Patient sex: F
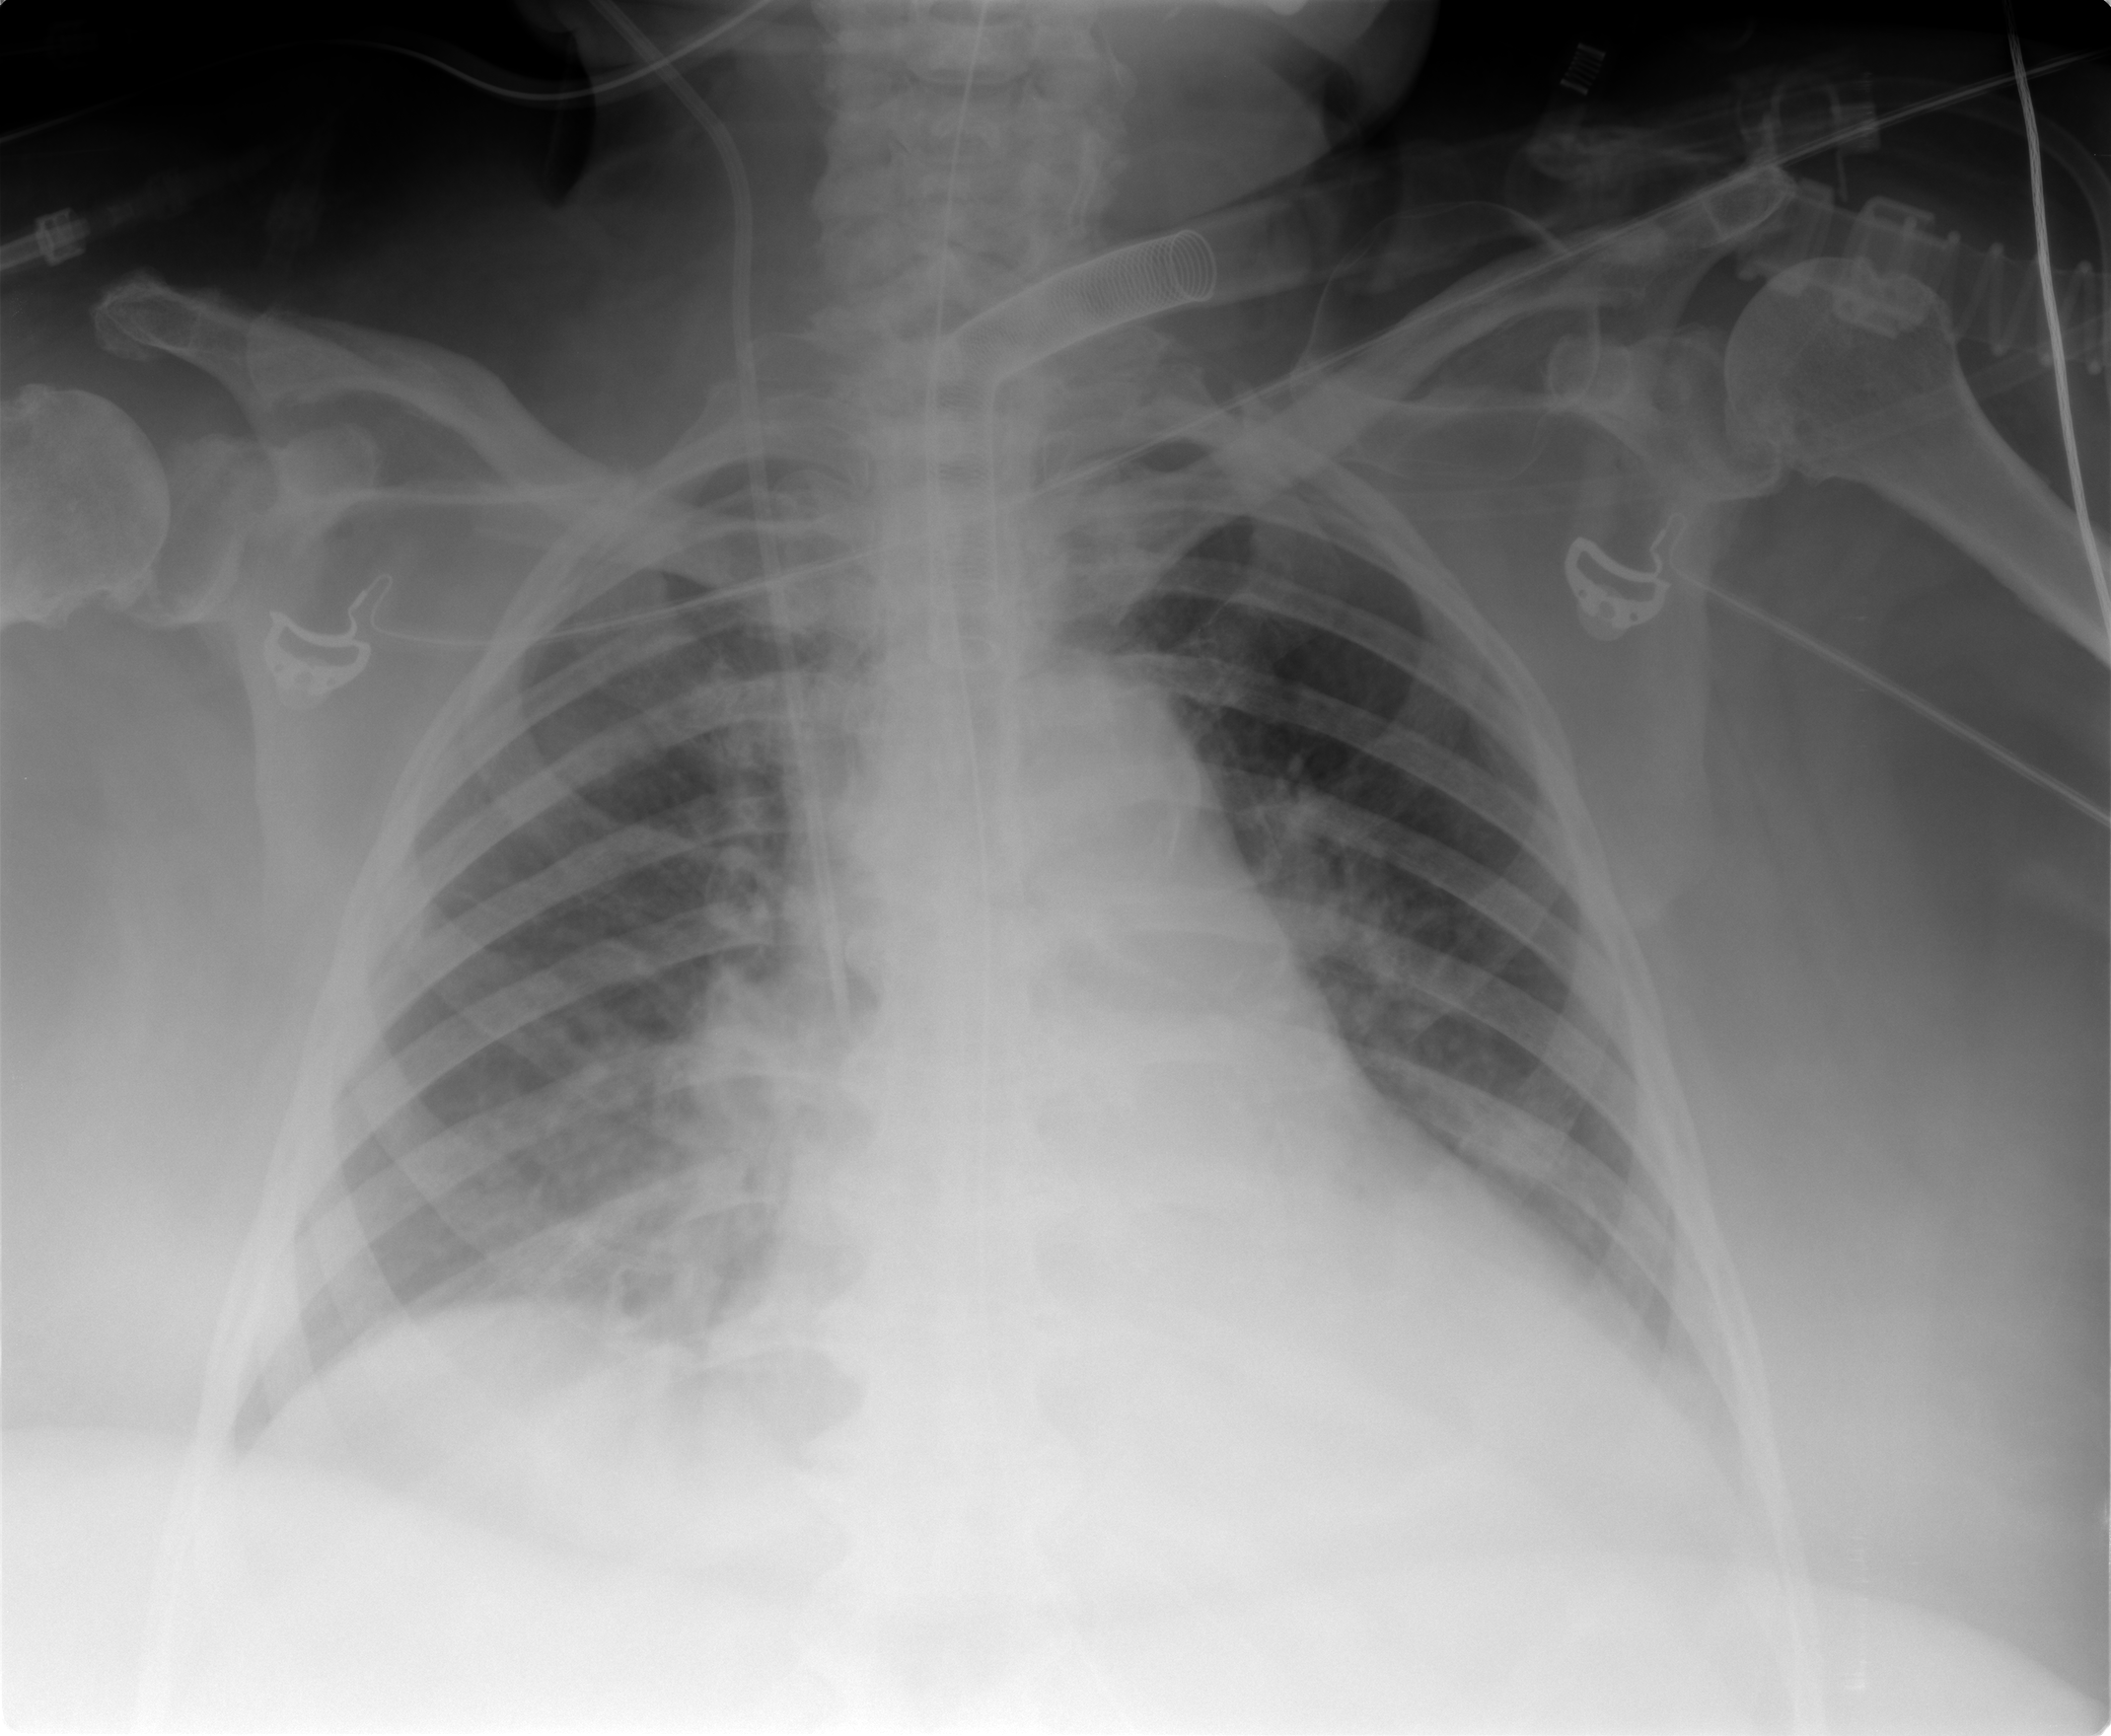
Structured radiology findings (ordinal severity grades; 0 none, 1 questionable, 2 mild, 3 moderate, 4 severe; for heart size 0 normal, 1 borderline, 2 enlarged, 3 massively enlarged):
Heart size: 2
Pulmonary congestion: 2
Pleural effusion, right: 0
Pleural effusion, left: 1
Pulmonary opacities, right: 2
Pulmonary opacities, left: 0
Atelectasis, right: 2
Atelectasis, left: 2